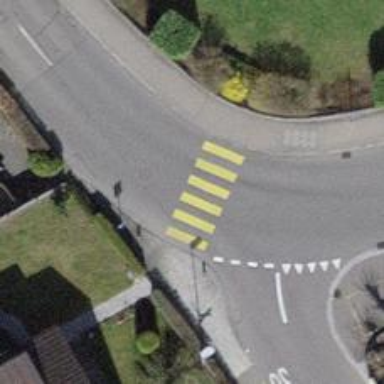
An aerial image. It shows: Uncontrolled road crossing.